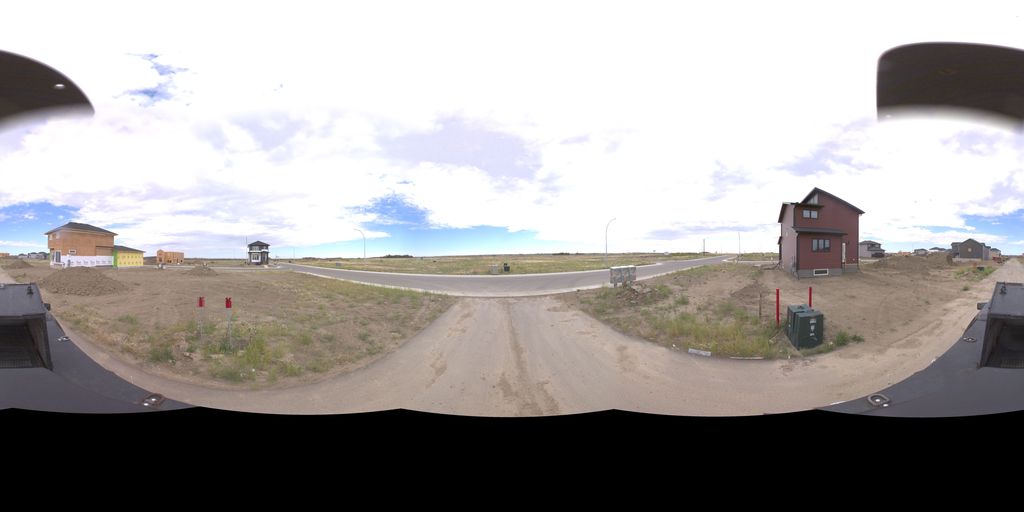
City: saskatoon